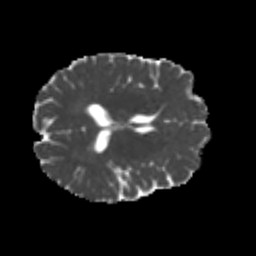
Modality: MD
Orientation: axial
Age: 22
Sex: male
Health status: healthy
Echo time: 0.074 s